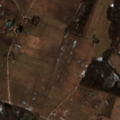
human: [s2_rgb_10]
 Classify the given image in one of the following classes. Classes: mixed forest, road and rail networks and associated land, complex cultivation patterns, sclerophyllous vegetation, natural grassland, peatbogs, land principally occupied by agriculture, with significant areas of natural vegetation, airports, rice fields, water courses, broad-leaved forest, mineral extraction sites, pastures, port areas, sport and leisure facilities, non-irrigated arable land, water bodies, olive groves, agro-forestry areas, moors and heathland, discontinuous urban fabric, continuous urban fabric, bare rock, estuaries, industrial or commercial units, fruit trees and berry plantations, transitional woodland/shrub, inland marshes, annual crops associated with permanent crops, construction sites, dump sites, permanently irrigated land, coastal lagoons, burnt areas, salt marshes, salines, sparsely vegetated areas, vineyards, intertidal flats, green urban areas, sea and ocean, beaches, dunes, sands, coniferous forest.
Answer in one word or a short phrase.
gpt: non-irrigated arable land, pastures, complex cultivation patterns, land principally occupied by agriculture, with significant areas of natural vegetation, broad-leaved forest, water bodies